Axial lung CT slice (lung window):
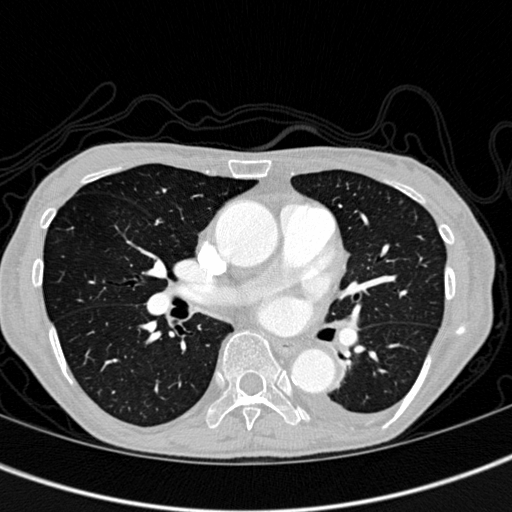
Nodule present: no